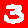
Digit: 3